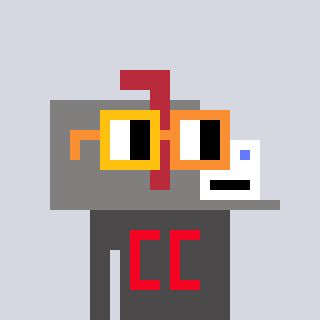
a pixel art character with square yellow and orange glasses, a mailbox-shaped head and a grayscale-colored body on a cool background